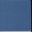
Piece: xx